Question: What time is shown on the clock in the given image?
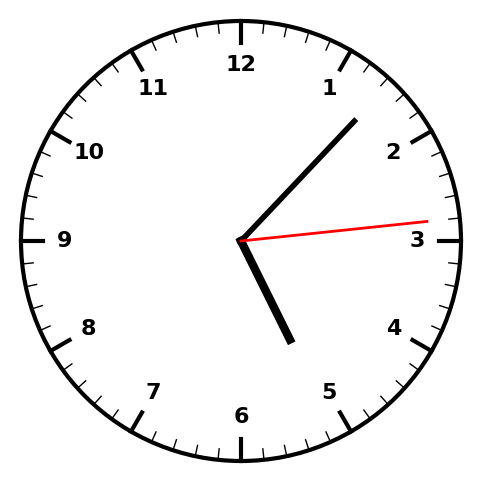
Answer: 05:07:14